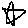
Label: star